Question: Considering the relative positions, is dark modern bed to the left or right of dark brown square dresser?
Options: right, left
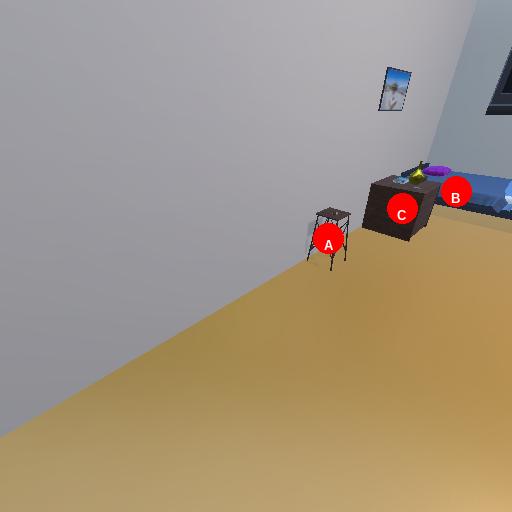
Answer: right